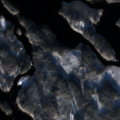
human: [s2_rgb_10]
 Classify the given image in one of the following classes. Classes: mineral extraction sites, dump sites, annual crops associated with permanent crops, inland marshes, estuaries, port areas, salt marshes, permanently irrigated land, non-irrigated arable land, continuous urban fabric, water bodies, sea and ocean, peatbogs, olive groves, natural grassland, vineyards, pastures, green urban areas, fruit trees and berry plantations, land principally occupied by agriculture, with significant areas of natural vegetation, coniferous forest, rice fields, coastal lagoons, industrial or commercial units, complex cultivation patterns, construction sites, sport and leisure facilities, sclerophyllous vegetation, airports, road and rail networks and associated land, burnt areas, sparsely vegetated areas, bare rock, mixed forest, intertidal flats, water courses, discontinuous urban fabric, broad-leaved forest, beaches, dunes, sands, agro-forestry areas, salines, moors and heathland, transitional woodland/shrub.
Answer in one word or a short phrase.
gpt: mixed forest, transitional woodland/shrub, water bodies